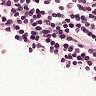
Metastatic tissue present: no